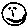
Label: smiley face